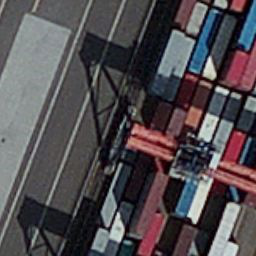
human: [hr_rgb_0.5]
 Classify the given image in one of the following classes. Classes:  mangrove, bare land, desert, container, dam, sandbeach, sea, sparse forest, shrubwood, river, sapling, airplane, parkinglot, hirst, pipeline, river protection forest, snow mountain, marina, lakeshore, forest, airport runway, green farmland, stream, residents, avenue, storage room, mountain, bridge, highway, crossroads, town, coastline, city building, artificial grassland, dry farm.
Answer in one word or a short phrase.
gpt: container